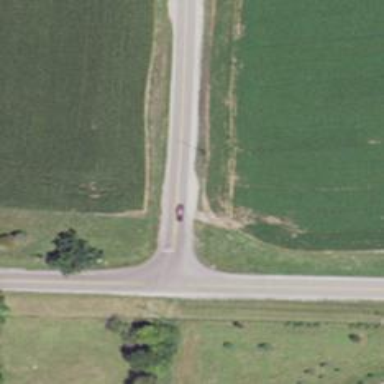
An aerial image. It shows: Secondary road.